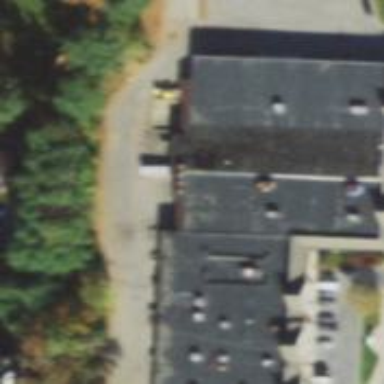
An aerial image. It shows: Retail building.